七年级 · 解析几何
如图, $B E$ 平分 $\angle D B C, A$ 是 $B D$ 上一点, 过点 $A$ 作 $A E / / B C$ 交 $B E$ 于点 $E$, 若 $\angle D A E=56^{\circ}$,则 $\angle E$ 的度数为 $($ )

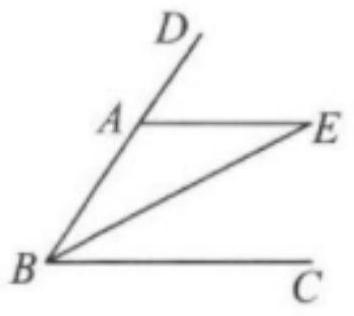
A. $56^{\circ}$
B. $36^{\circ}$
C. $26^{\circ}$

D. $28^{\circ}$

答案: D
解析: 【答案】 $D$

【解析】

【分析】

本题主要考查了平行线的性质的运用, 解题时注意: 两直线平行, 同位角相等.

根据平行线的性质, 可得 $\angle D B C=56^{\circ}, \angle E=\angle E B C$, 根据角平分线的定义, 可得 $\angle E B C=$ $\frac{1}{2} \angle D B C=28^{\circ}$, 进而得到 $\angle E=28^{\circ}$.

【解答】

解: $\because A E / / B C, \angle D A E=56^{\circ}$,

$\therefore \angle D B C=\angle D A E=56^{\circ}, \angle E=\angle E B C$,

$\because B E$ 平分 $\angle D B C$,

$\therefore \angle E B C=\frac{1}{2} \angle D B C=28^{\circ}$,

$\therefore \angle E=28^{\circ}$,

故选 $D$.